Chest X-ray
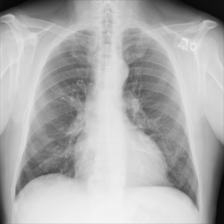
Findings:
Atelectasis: negative
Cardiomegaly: negative
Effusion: negative
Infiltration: positive
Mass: negative
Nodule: negative
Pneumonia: negative
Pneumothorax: negative
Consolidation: negative
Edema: negative
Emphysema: negative
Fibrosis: negative
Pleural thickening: negative
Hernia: negative